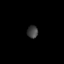
Tissue: prostate
Cell type: Fibroblasts
Senescence score: 0.7946
Nuclear area (px): 132
Mean DAPI intensity: 62.735